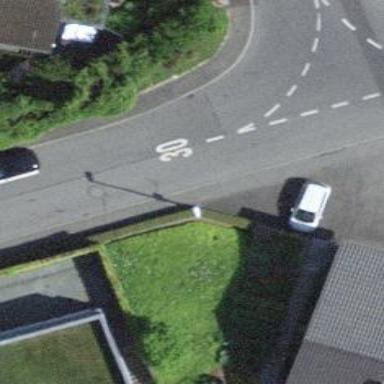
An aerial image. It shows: Kerb serving as barrier.